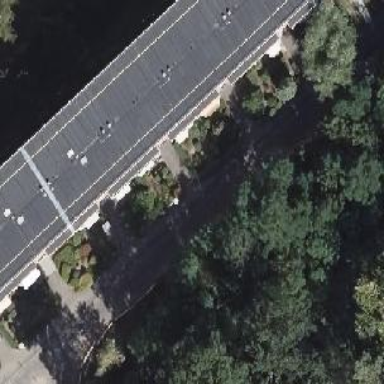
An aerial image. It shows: Asphalt footway.